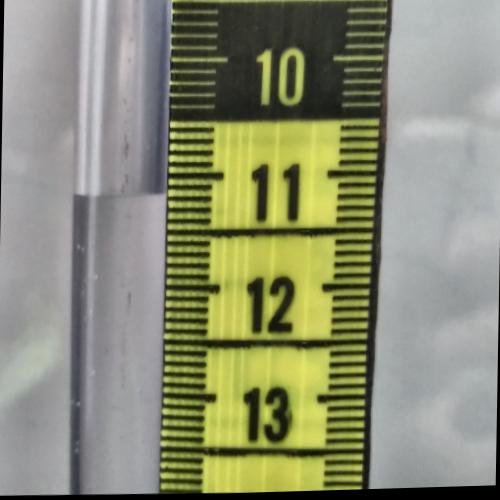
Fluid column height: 11.2 cm